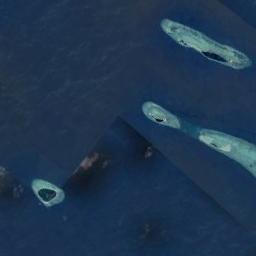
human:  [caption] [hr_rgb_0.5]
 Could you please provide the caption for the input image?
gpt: There are three white islands on the blue sea .

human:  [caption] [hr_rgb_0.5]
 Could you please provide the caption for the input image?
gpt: The archipelago with some islands of different sizes is surrounded by deep blue waters .

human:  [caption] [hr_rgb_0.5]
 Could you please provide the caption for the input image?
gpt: The water around the island is dark blue .

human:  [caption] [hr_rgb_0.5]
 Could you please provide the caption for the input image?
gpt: There are many islands of different shapes and sizes .

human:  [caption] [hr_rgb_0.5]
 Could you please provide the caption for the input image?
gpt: There are several white islands on a blue sea .